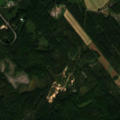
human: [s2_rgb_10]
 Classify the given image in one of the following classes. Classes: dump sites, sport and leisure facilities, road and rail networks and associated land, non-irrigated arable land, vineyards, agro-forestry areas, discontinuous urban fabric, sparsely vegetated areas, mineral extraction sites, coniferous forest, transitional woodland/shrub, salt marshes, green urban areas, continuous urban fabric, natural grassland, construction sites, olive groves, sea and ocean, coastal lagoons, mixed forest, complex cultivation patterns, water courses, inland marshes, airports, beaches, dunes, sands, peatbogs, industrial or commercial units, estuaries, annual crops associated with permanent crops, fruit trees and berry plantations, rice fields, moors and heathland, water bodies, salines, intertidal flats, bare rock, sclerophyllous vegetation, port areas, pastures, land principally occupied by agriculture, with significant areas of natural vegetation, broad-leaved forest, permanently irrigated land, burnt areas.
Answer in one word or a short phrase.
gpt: land principally occupied by agriculture, with significant areas of natural vegetation, coniferous forest, mixed forest